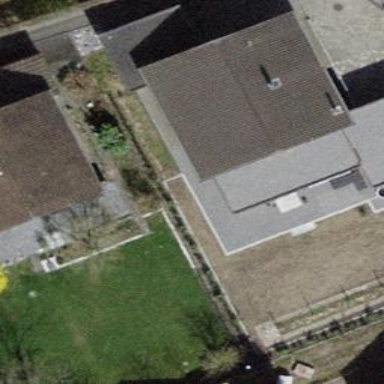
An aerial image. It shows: Building with tile roof.